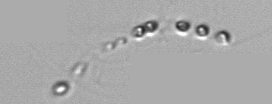
Label: Chaetoceros